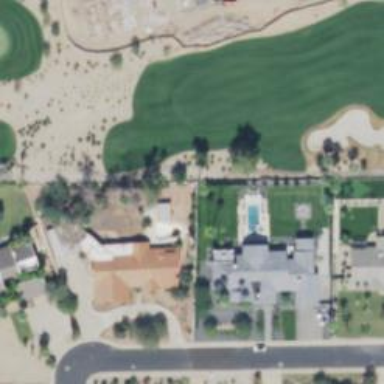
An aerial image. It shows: Pathway for golfing.